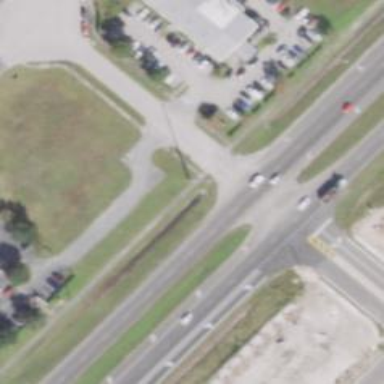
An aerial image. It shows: Uncontrolled road crossing.